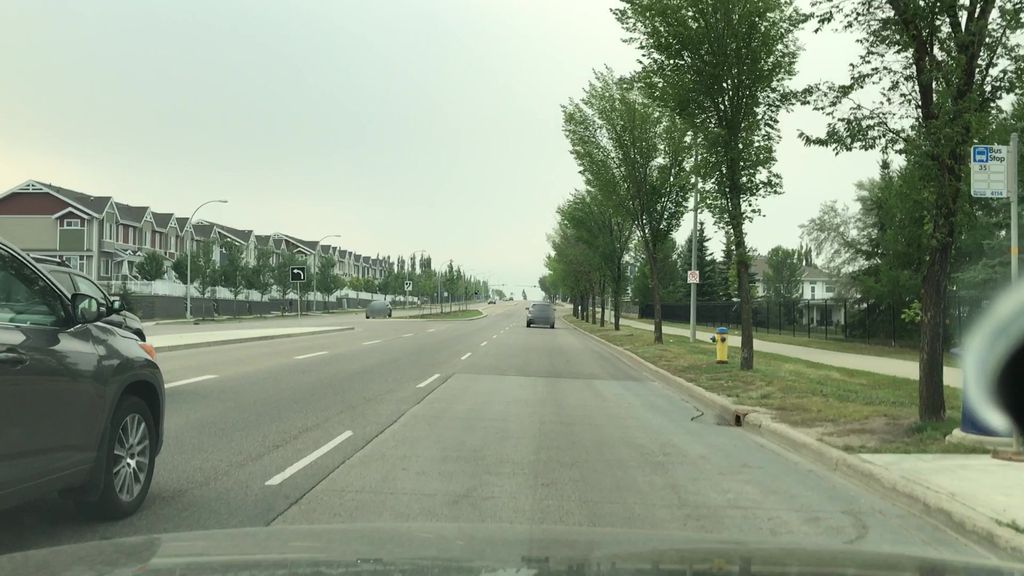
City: edmonton